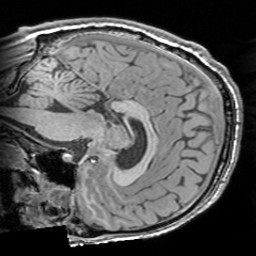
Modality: T1w
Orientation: sagittal
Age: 34
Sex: male
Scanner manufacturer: siemens
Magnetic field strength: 3 T
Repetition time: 1.63 s
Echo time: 0.00311 s